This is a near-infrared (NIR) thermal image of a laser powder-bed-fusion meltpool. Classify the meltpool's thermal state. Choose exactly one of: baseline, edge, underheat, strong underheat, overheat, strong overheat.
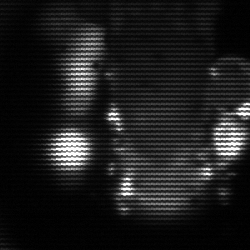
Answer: strong underheat